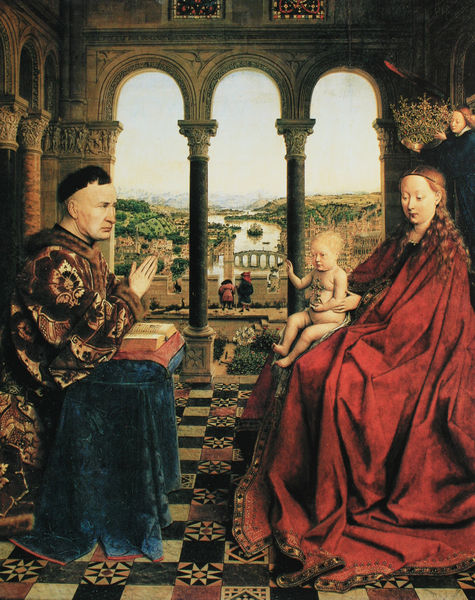
Titel: Rolin-Madonna
Künstler: Jan van Eyck
Standort: Paris
Institution: Louvre
Schlagwörter: umhang, stadt, säulen, ausblick, bibel, niederlande, krone, renaissance, arch, arches, bishop, blue, cardinal, chandelier, church, columns, coronation, crown, hands, hat, king, men, oil, palace, people, pope, priest, red, religious, velvet, window, black, dress, face, green, group, hair, lady, nose, painting, portrait, seated, sit, sitting, symbolism, woman, yellow, maler, pattern, brown, floor, perspective, buch, fliesen, beten, hand, christus, jesus, angel, angels, man, naked, nude, sky, stone, segen, segnung, background, boat, building, ear, folded, girl, head, hill, landscape, lap, nature, ship, water, horizon, mönch, boy, child, male, noble, prince, tempel, heilige, river, view, maria, madonna, anbetung, marie, castle, coat, mother, mouth, realism, virgin, children, bridge, italy, outside, valley, rot, cape, cloak, mantle, family, arc, archway, rome, temple, prayer, artist, monk, medieval, religion, segensgestus, book, christ, fields, baby, cityscape, dutch, pillar, grapes, kids, christuskind, christian, mary, fenster, christianity, vermeer, tan, arcs, bible, blessing, pray, realistic, mantel, mosaic, praying, chruch, stars, denmark, tiles, europe, blonde, family portrait, baptism, vista, tile, papst, clergy, queen, tonsure, infant, flemish, luke, elizabeth, pillars, curly, madonna and child, braids, pilar, confession, stain glass, real life, van eyck, boston, scenic, friar, pledge, vatican, eyck, jan, roulin, van der weyden, jan van eyck, coronation of virgin, coronation of the virgin, canon van der paele, paysage, landscapes, memling, chancellor, rolin, cihld, jess, templar, red cape, overlook, out doors, family life, vie, ugly haircut, hanging plant, naked baby, obisp, dwarfs, dedicator, madonnenmaler